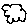
Label: cloud